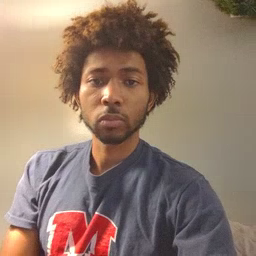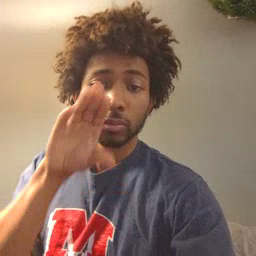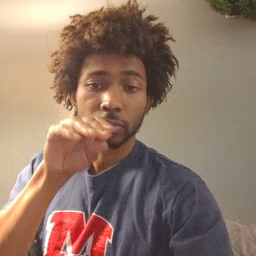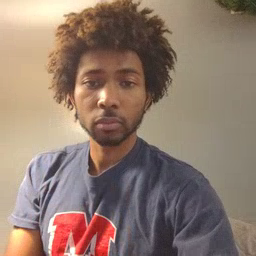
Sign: goose